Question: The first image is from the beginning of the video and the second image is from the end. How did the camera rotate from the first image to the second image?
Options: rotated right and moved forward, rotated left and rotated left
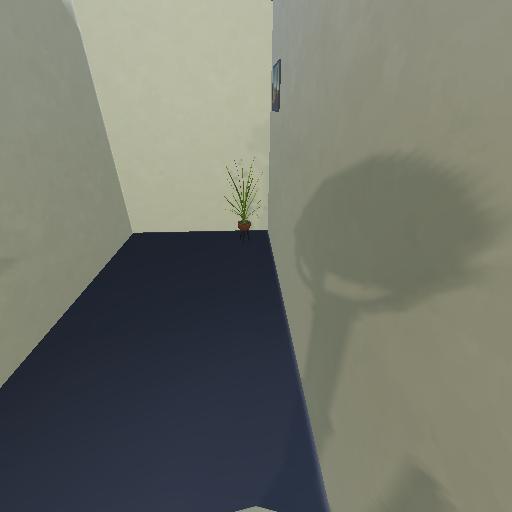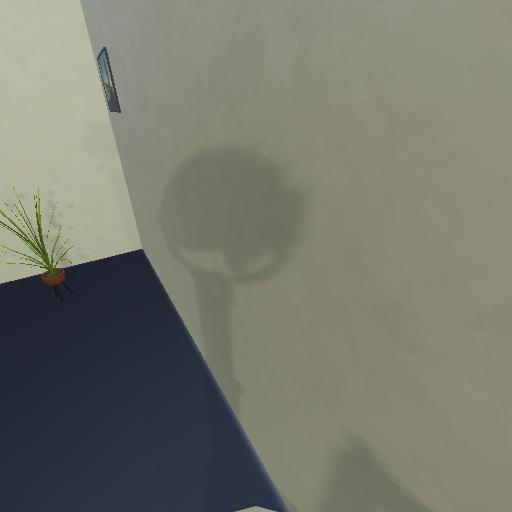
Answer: rotated right and moved forward